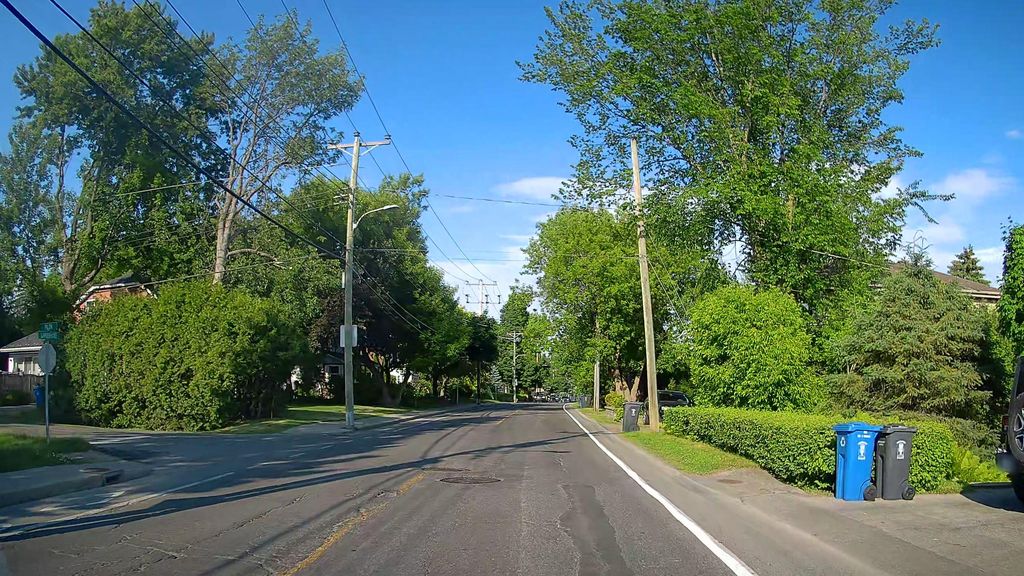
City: montreal